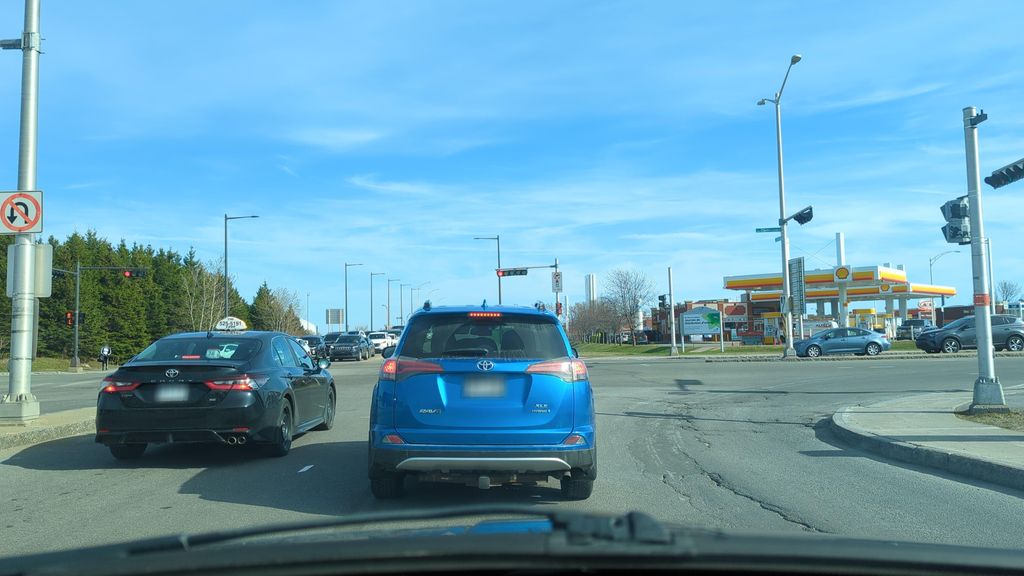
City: quebec_city